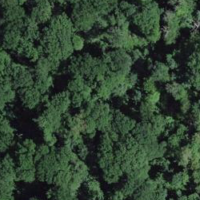
EUNIS habitat code: 41
Species observed at this site:
Grus grus